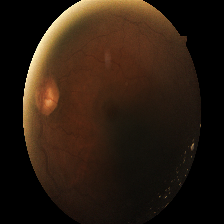
Diabetic retinopathy grade: Moderate